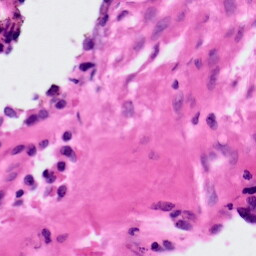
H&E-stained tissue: Ovarian